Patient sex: M
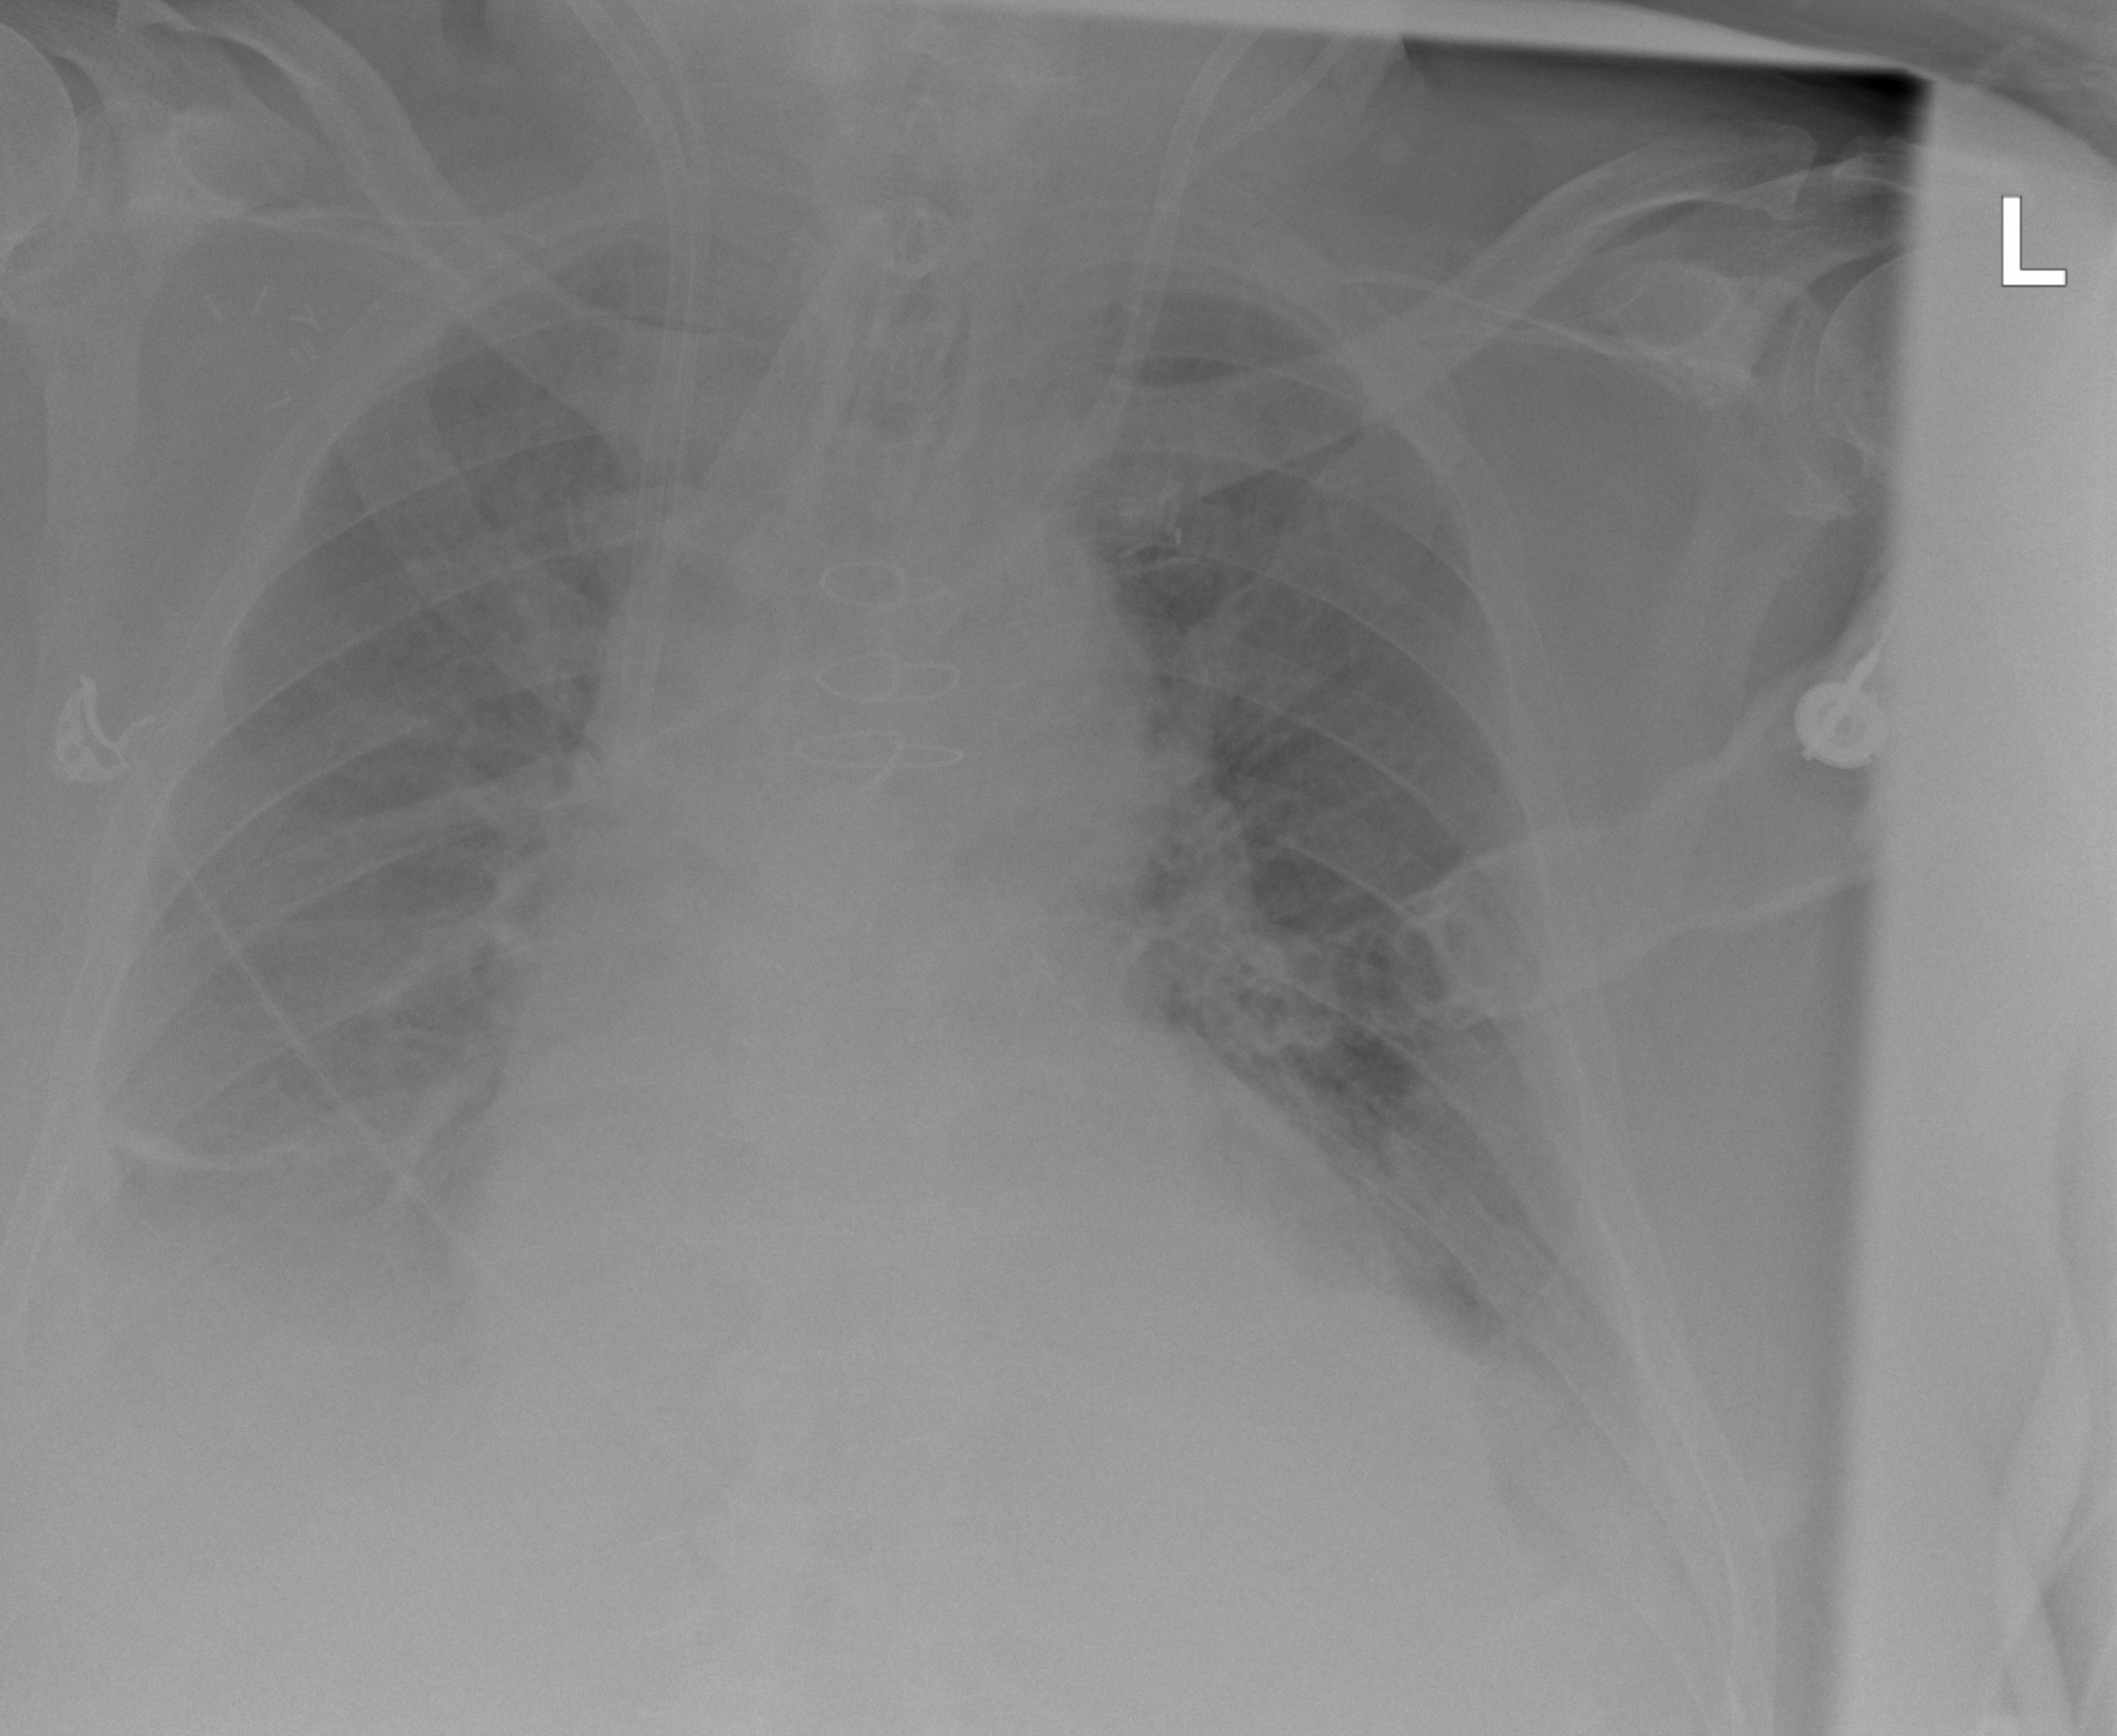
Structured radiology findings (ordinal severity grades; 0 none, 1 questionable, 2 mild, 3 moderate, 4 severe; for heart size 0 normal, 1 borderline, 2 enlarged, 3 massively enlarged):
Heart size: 2
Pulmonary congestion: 2
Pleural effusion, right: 2
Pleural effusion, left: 2
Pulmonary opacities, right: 1
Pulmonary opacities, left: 1
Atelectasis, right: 2
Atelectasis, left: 2